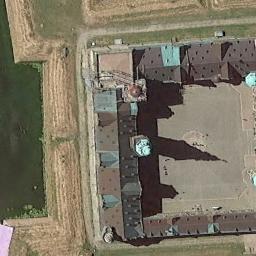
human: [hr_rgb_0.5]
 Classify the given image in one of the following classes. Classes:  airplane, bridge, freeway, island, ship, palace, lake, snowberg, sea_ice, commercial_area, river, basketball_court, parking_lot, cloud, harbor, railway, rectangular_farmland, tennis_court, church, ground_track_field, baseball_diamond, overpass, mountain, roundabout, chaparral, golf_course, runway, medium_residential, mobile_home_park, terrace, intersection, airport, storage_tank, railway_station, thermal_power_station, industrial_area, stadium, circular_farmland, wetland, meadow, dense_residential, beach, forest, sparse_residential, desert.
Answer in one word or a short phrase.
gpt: palace